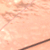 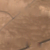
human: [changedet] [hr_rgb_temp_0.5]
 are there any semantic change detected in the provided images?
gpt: A segment of the road was removed.